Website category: university
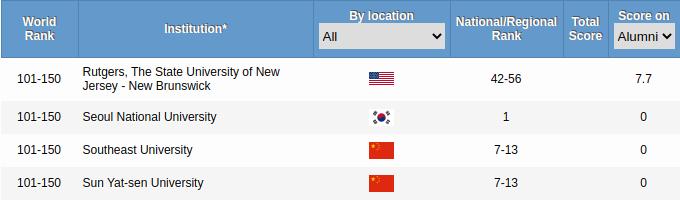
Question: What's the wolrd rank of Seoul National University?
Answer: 101-150

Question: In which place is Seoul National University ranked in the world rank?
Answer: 101-150

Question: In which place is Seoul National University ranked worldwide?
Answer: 101-150

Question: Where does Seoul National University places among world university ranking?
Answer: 101-150

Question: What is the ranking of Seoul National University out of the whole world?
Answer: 101-150

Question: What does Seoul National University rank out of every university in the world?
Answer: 101-150

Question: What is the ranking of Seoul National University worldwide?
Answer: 101-150

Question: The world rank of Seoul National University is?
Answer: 101-150

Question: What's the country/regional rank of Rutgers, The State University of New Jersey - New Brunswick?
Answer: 42-56

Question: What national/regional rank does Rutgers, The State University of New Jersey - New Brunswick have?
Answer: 42-56

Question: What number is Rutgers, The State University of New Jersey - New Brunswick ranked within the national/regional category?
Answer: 42-56

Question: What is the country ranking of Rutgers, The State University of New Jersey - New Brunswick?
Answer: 42-56

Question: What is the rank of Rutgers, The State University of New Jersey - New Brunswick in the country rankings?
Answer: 42-56

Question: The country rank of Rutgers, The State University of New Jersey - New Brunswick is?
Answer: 42-56

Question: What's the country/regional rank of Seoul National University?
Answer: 1

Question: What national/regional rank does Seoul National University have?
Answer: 1

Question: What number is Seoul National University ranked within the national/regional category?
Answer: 1

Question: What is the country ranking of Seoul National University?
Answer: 1

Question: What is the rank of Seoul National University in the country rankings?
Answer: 1

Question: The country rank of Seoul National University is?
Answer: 1

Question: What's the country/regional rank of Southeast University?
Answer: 7-13

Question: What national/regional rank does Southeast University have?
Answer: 7-13

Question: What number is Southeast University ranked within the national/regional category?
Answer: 7-13

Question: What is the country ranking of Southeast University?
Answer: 7-13

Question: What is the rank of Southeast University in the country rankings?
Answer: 7-13

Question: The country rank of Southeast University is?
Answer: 7-13

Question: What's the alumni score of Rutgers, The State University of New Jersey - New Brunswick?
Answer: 7.7

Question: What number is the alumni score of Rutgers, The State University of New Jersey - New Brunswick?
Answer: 7.7

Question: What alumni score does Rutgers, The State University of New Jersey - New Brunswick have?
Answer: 7.7

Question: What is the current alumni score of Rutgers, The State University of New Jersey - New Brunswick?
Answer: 7.7

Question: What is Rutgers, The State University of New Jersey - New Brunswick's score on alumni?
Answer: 7.7

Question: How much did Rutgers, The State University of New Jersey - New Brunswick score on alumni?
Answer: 7.7

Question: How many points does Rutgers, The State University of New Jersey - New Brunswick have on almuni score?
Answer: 7.7

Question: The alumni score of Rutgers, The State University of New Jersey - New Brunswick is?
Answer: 7.7

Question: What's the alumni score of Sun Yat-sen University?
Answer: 0

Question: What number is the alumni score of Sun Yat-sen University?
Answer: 0

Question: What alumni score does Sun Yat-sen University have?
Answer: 0

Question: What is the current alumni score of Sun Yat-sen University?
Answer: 0

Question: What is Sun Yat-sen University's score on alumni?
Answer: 0

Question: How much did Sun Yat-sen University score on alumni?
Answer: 0

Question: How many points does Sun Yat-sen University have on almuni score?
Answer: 0

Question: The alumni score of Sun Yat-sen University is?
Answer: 0

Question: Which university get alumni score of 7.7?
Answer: Rutgers, The State University of New Jersey - New Brunswick

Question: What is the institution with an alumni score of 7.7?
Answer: Rutgers, The State University of New Jersey - New Brunswick

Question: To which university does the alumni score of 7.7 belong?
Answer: Rutgers, The State University of New Jersey - New Brunswick

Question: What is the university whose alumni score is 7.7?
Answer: Rutgers, The State University of New Jersey - New Brunswick

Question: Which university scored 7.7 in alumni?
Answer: Rutgers, The State University of New Jersey - New Brunswick